Question: I'm starting a research at the university, with the theme of enabling the use of AI to calculate a region of the retina. The first part we stipulated was to segment two important parts of the retina, using u-net. The second is to use the result of segmentation to find the important points and perform a calculation.
So, in the below image, I show the output of segmentation each region, using u-net (The red annotation isn't part of segmentation). I tried represent regions that I want find in first and second block. Once did, I could calculate distance between these points, when merge them.
So, my question is: what kind of technique I can use to read the pixels in order of to find the coordinates where I marked?

Is OpenCV a lib that could help me? It's the first time that I handle with this kind of problem, so thanks for any suggestion or guidance.
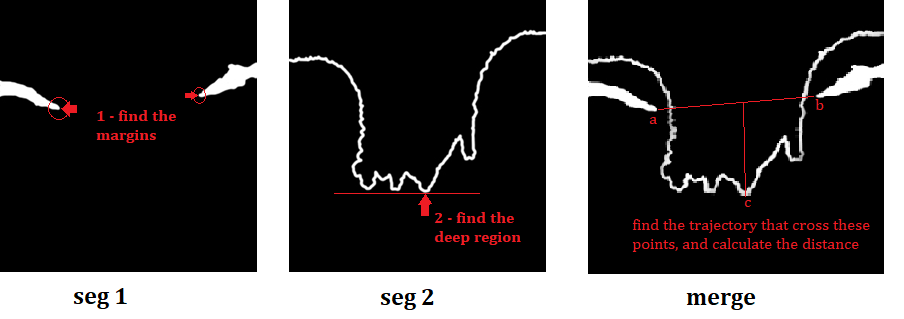
Answer: Using OpenCV:
detecting the margins can be done with connectedComponentsWithStats() method.
'''
connectivity = 8
output = cv2.connectedComponentsWithStats(binary_img, connectivity, cv2.CV_32S)
stats = output[2] # stat matrix
first_blob_left = stats[0,cv2.CC_STAT_LEFT]
first_blob_right = stats[0,cv2.CC_STAT_RIGHT]
second_blob_left = stats[1,cv2.CC_STAT_LEFT]
second_blob_right = stats[1,cv2.CC_STAT_RIGHT]
if first_blob_left < second_blob_left:
dist = second_blob_left - first_blob_right
else:
dist = first_blob_left - second_blob_right
'''
detecting the deepest point can be done with the same method:
'''
connectivity = 8
output = cv2.connectedComponentsWithStats(binary_img, connectivity, cv2.CV_32S)
stats = output[2] # stat matrix
blob_top = stats[0,cv2.CC_STAT_TOP]
blob_height = stats[0,cv2.CC_STAT_HEIGHT]
deepest_point_y_position = blob_top + blob_height
'''
Note: This code hasn't been tested, it may contains some typos. But still, the idea stays the same, and should work without much effort.
Take a look at
'''
labels = output[1]
'''
"labels" is an array the site of the input image, where each pixel of a blob is labelled with the same value. This should help you to find the coordinates of the margins